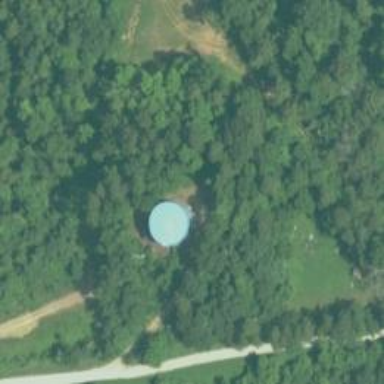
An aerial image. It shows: Water tower.